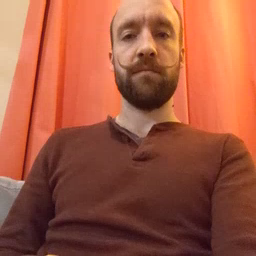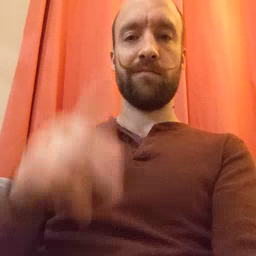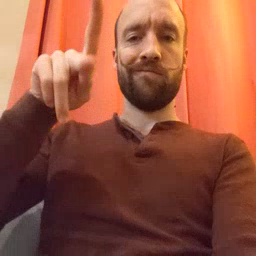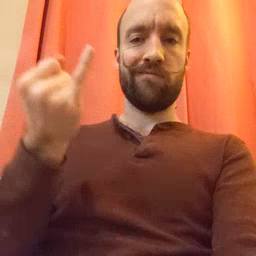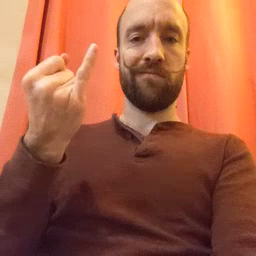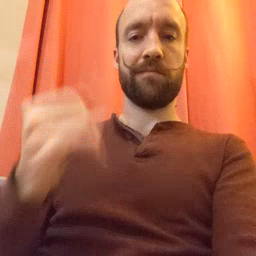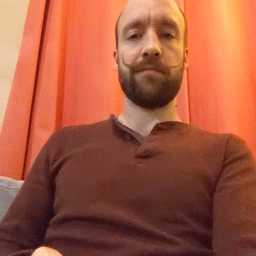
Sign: pajamas